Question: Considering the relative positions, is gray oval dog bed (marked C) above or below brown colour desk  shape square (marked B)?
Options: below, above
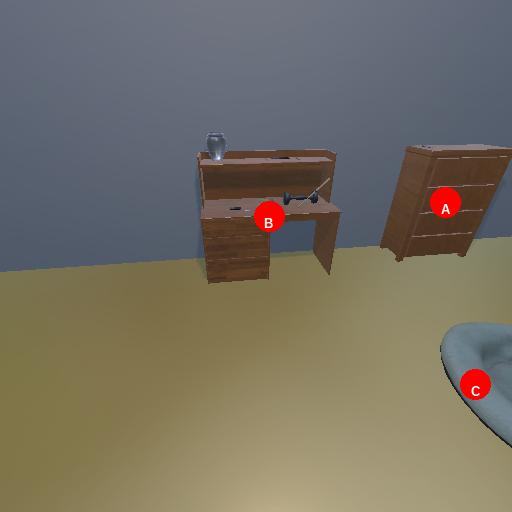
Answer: below